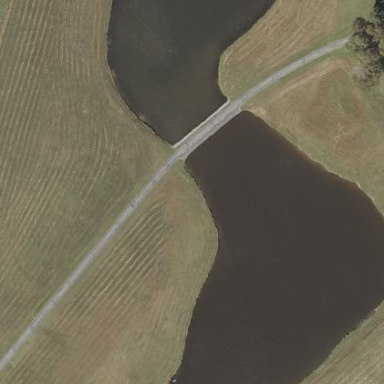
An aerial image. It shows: Pond surrounded by natural water.